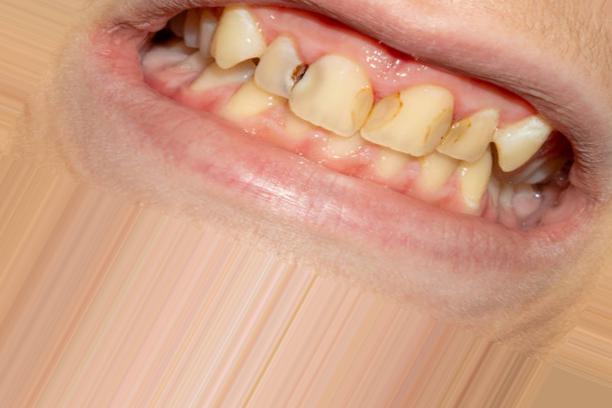
Condition: Caries